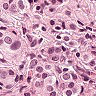
Metastatic tissue present: yes